Question: I currently have an excel datasheet with an address field that has the full address printed on it (Street, Province, Country, Postal) and in access I have each category separated into different columns. Would I be able to input this data automatically into the table? If not, I have about a thousand lines to do, it'll take me forever to copy/paste the data!
The excel table looks like this:
'''
1234 Free Road, Toronto, On, L4Z6B1
1444 Long Street, Chilliwack, Bc, V2R9E1
99 Princible Street, Travadie, Nb
'''
As you can see, some don't have postal codes. Some do. Also (not shown here) some are from America, so they have zip codes which look different.
The access table looks like this:

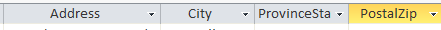
Answer: Probably the most straightforward way to split up that data would be to use the "Text to Columns" feature in Excel:
<URL>